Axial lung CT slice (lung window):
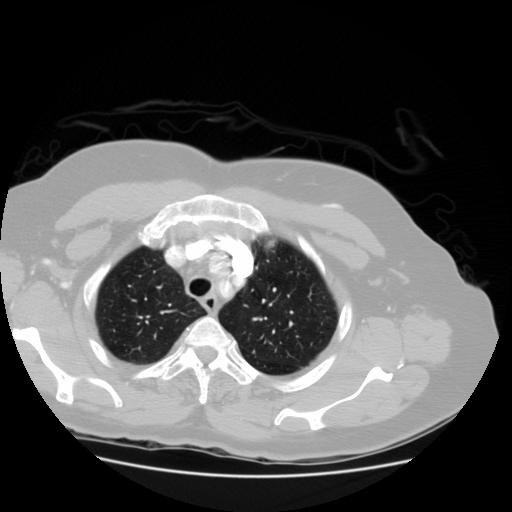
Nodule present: no